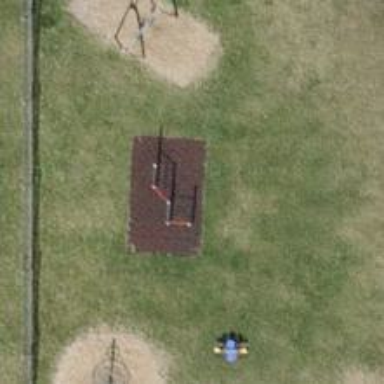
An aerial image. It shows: Playground featuring climbing frame.